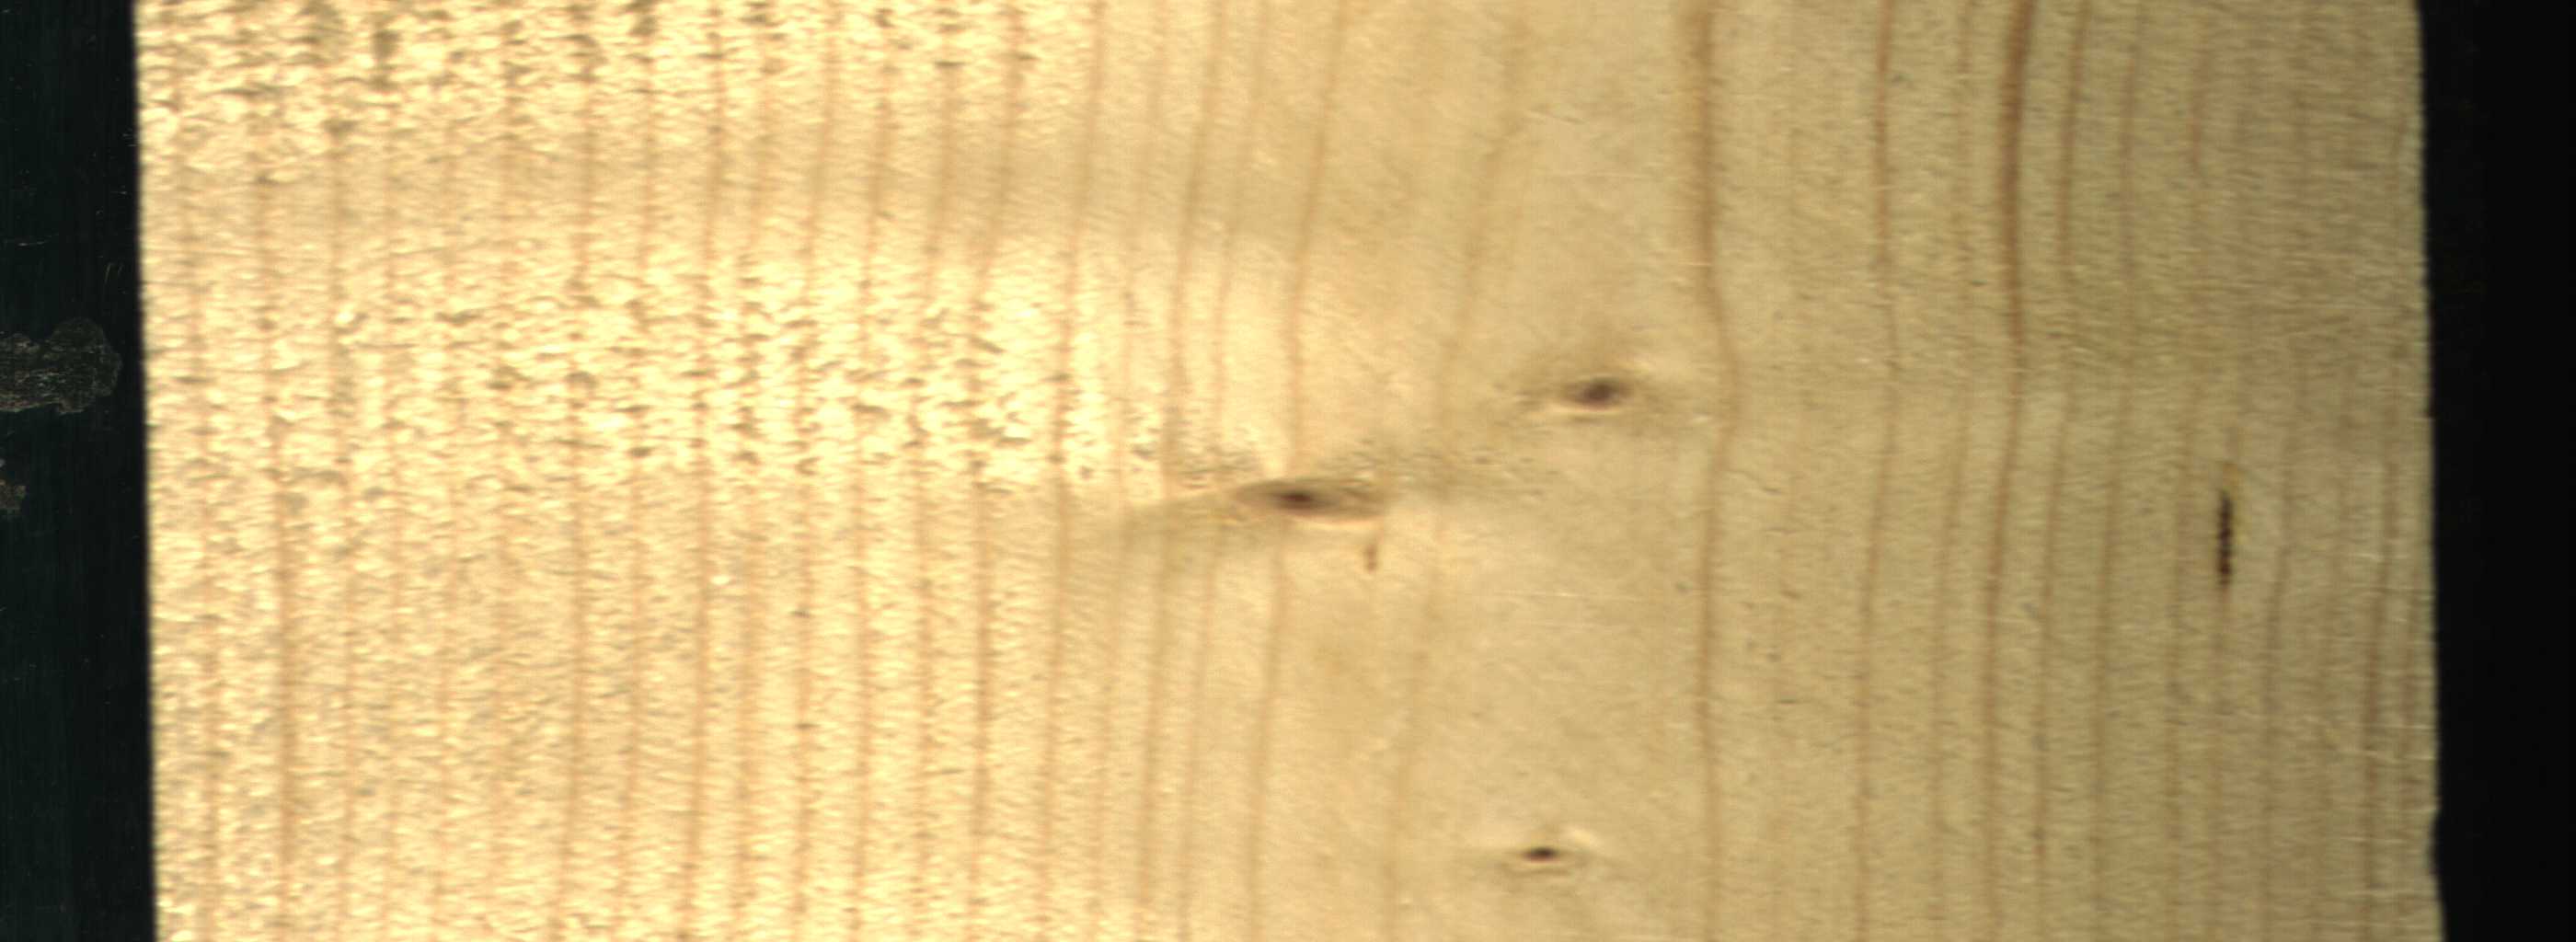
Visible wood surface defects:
resin
Live_Knot
Live_Knot
Live_Knot